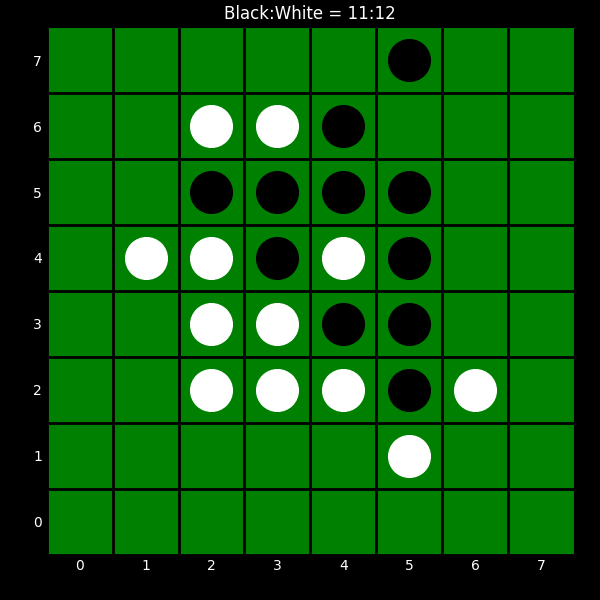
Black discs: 11
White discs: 12